Here is the raw accelerometer signal from a rotor rig, plotted against time. Classify the rotor condition as one of: normal, misalignment, unbalance, looseness.
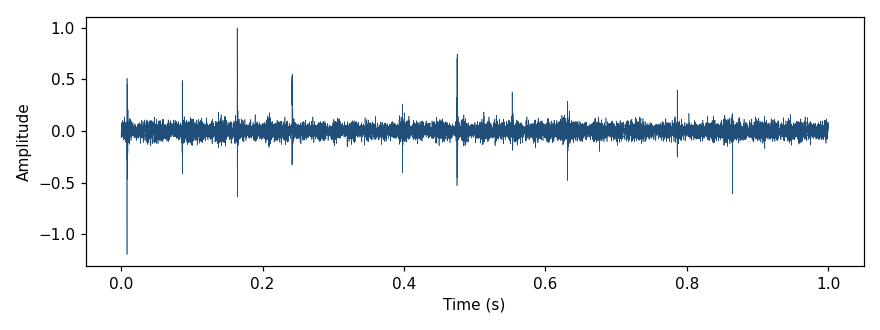
Answer: normal